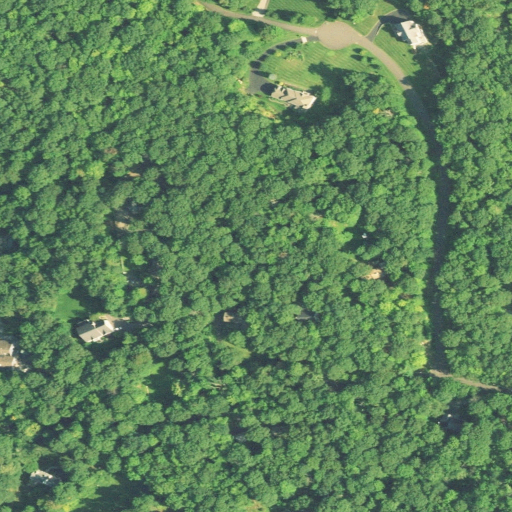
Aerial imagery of ridge(s) in Connecticut named Scott Ridge containing deciduous forest, open development, low intensity development, mixed forest, woody wetlands, and medium intensity development